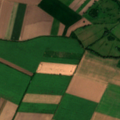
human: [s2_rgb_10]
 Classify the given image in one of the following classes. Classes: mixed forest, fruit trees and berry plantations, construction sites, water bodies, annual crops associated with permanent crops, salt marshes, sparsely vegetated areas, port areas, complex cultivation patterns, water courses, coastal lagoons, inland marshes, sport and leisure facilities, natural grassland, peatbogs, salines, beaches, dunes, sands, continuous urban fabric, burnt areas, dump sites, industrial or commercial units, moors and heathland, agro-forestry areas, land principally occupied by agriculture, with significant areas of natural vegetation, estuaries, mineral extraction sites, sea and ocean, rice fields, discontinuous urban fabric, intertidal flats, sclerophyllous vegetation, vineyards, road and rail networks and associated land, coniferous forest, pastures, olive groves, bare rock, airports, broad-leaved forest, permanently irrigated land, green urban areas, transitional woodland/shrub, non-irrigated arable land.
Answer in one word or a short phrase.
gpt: non-irrigated arable land, pastures